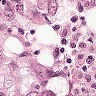
Metastatic tissue present: yes